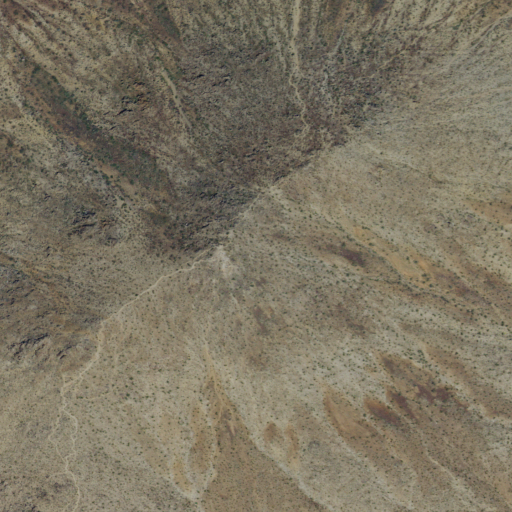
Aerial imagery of mountain in California named Bell Mountain containing only shrub